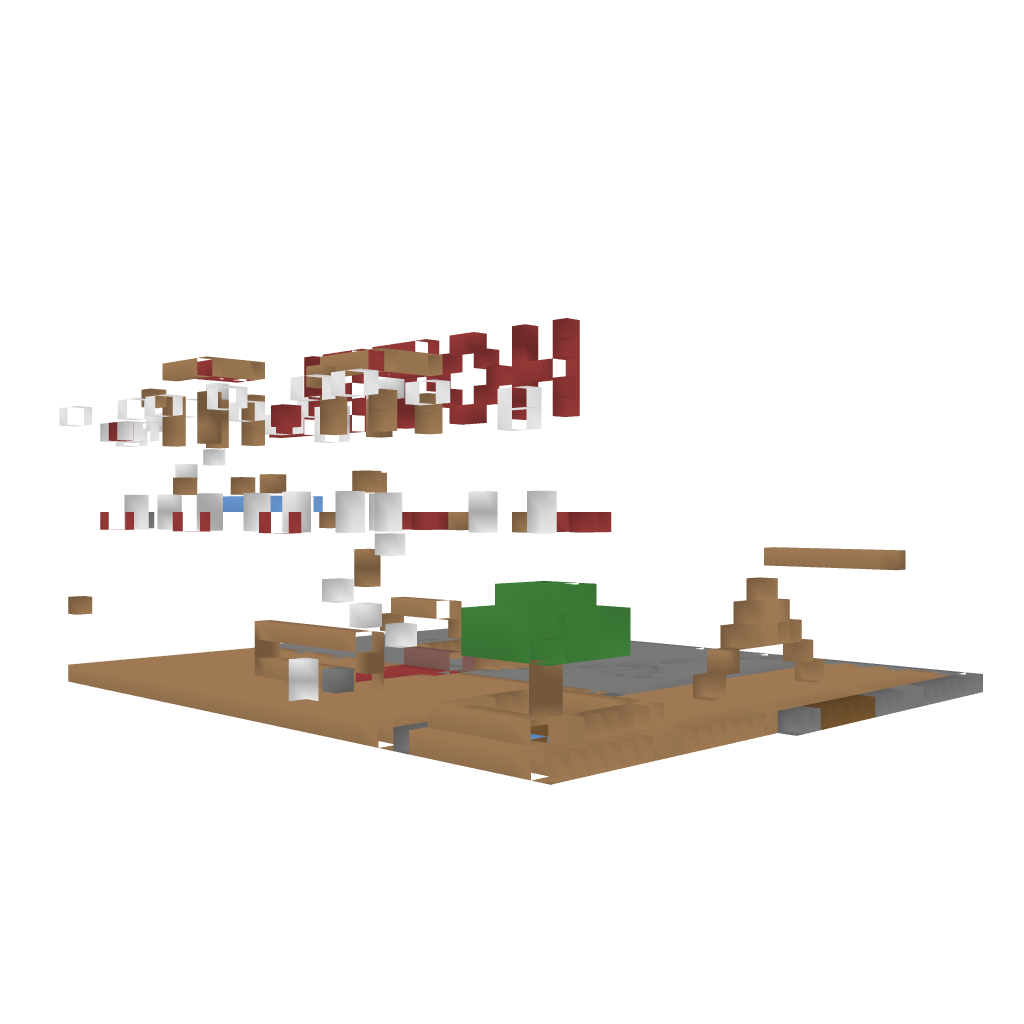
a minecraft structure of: QUARTS HOTEL bad low quality